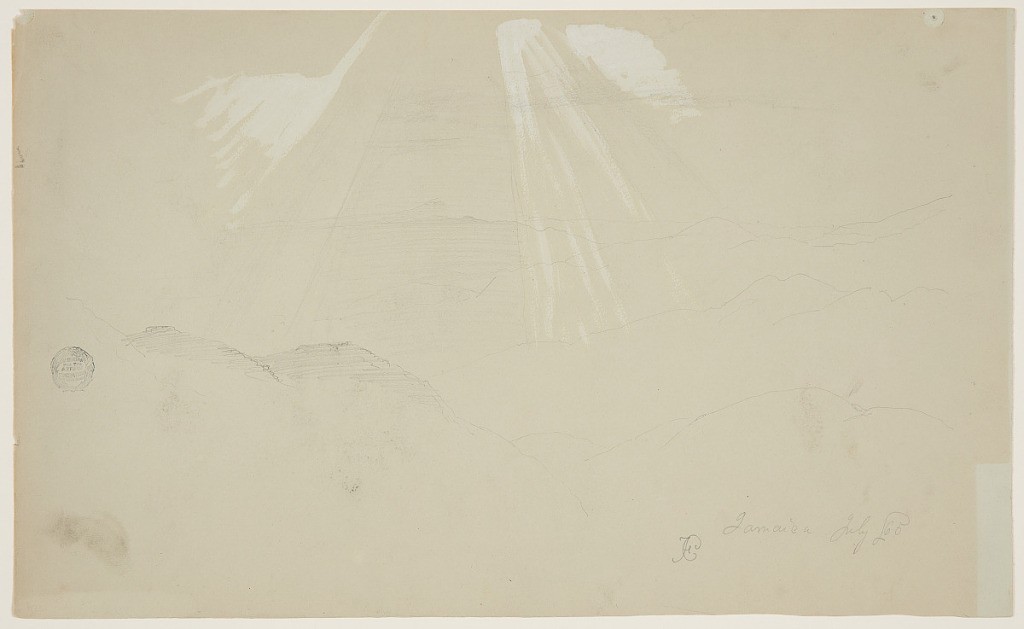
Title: Sunrays over the Mountains of Jamaica
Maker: Frederic Edwin Church, American, 1826–1900
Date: July 1865
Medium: Graphite, brush and white gouache on gray-green wove paper
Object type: Drawing
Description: Landscape sketch showing a view of sunbeams cascading over mountains in Jamaica. Two shaded prominences are visible in foreground at left, while taller mountains are visible in the distance and at right. Above, the sun shines through a partly cloudy sky, resulting in dramatic crepuscular rays, rendered in white gouache, that fall from the sky.